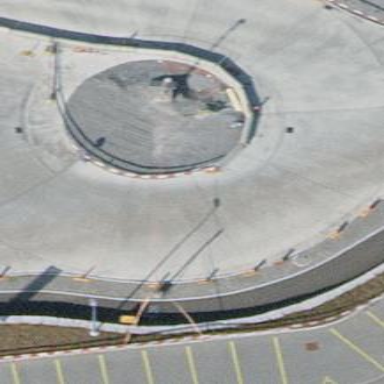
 leading to roundabout. There is cycle track on the right side."